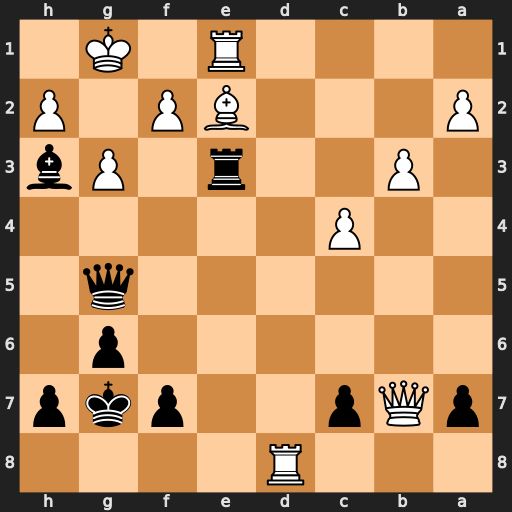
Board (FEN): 3R4/pQp2pkp/6p1/6q1/2P5/1P2r1Pb/P3BP1P/4R1K1
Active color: b
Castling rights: -
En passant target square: -
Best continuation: Rxe2 Rdd1 Qd2 Rf1 Rxf2